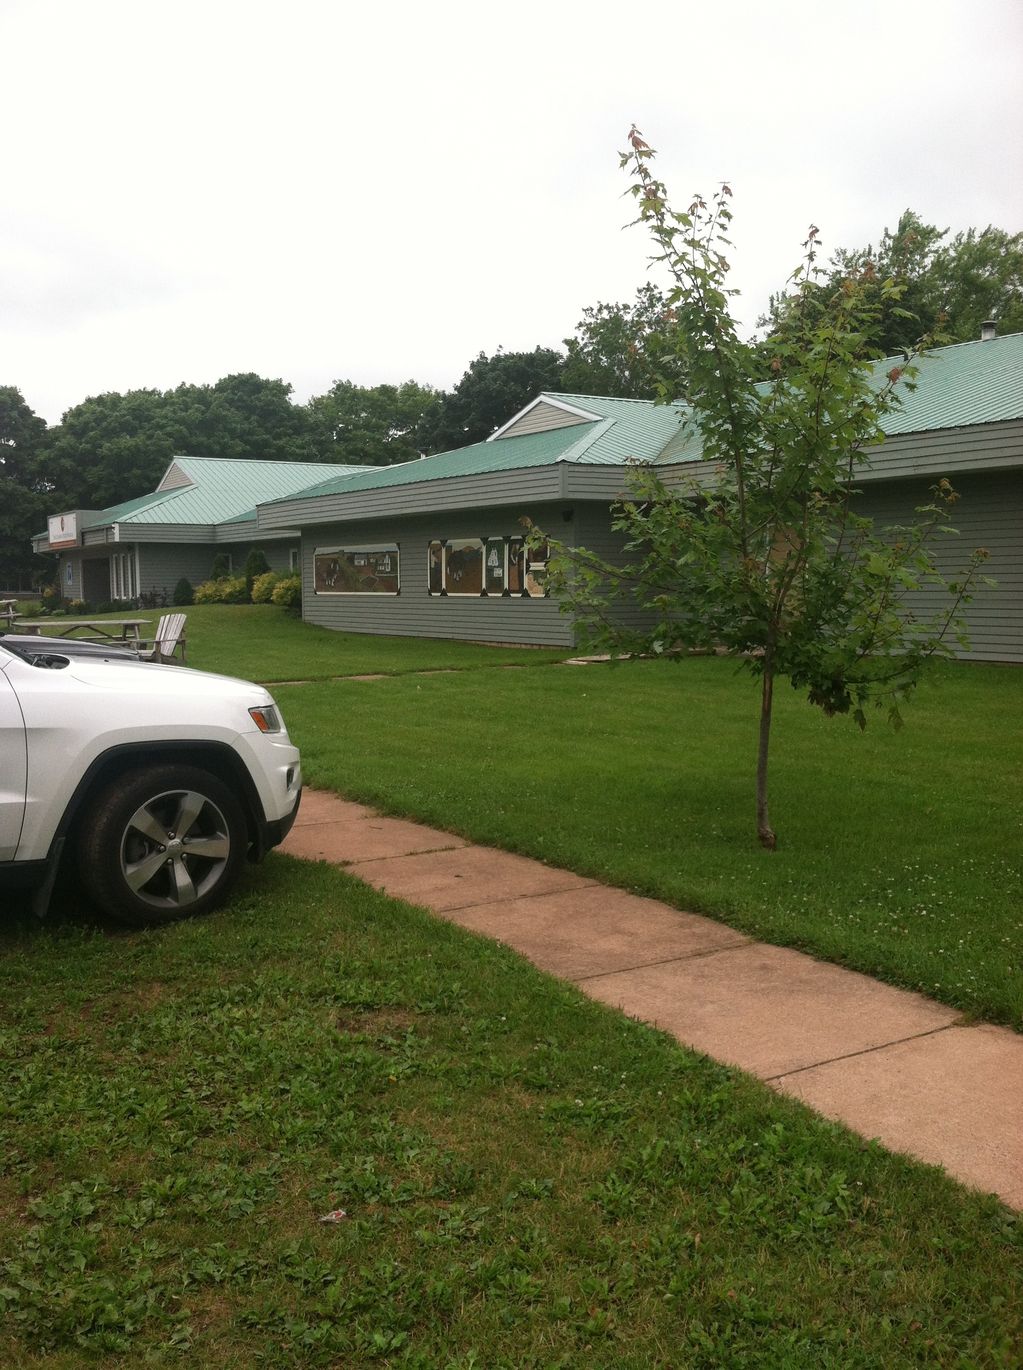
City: charlottetown